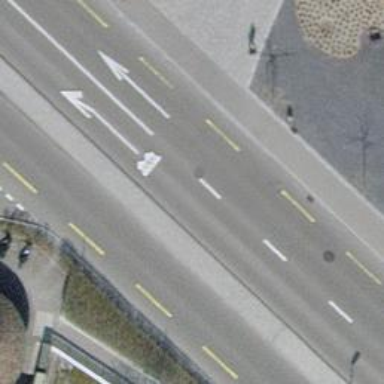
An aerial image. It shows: Primary highway bridge with designated cycle lane.